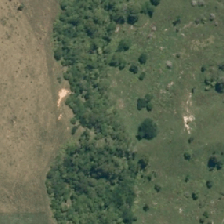
Land cover: broadleaved_indigenous_hardwood